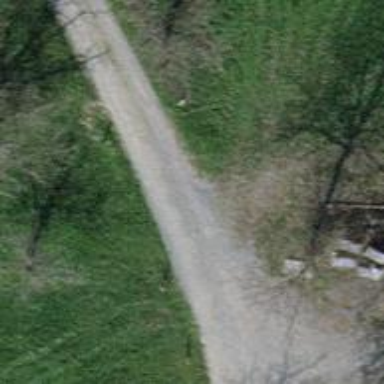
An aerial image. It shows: Gravel track with track type of grade3.